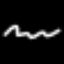
Label: squiggle